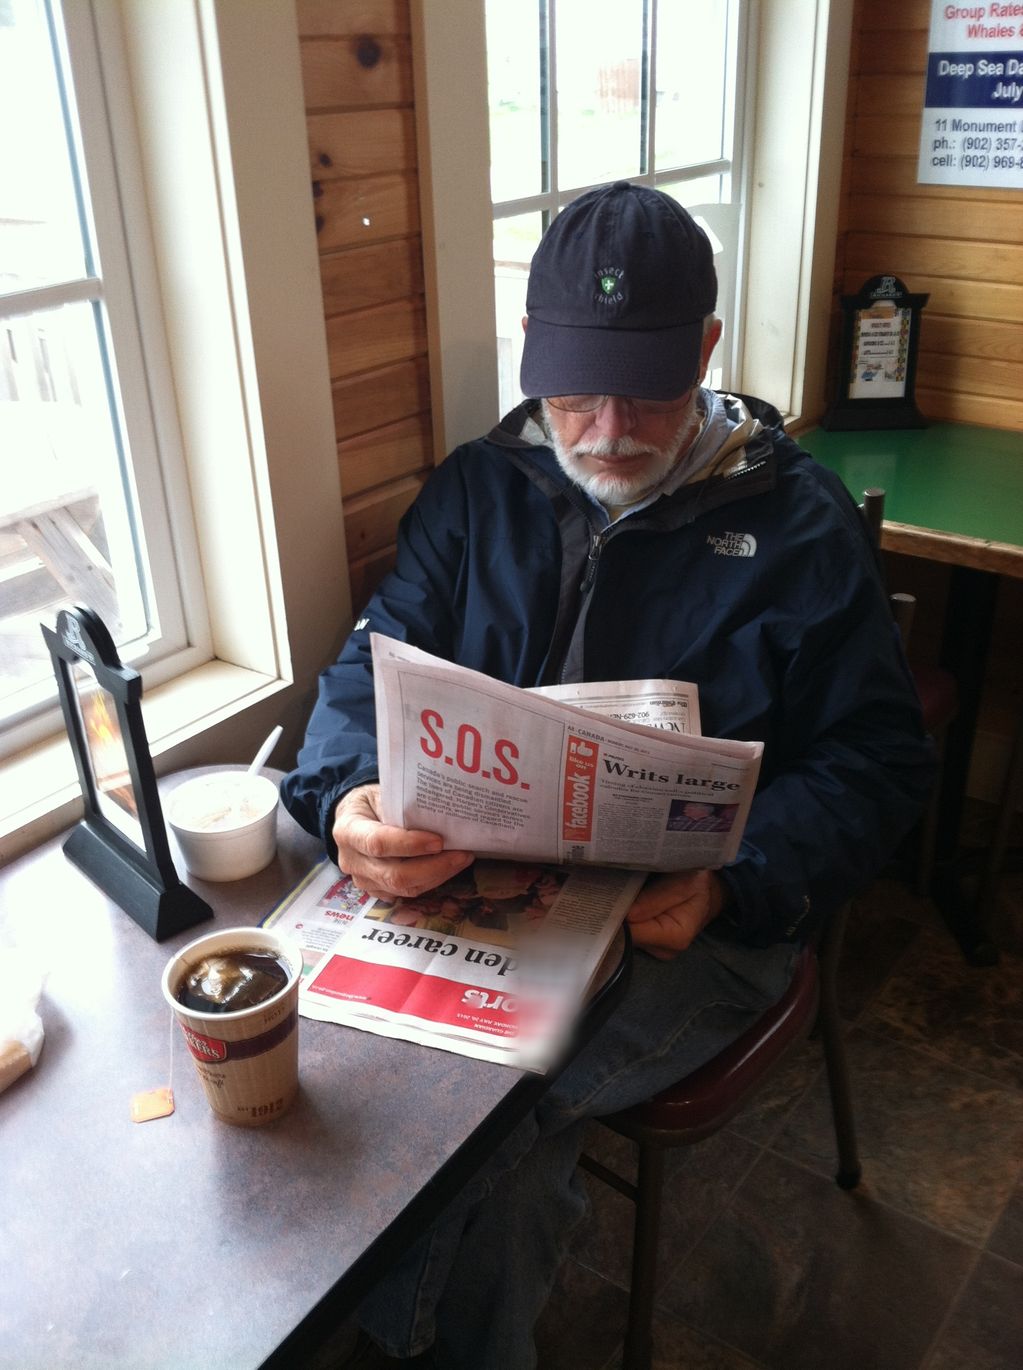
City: charlottetown